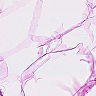
Metastatic tissue present: no